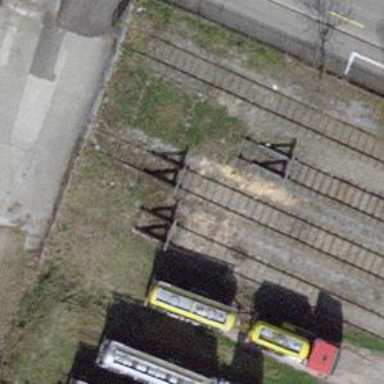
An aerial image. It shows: Railway buffer stop.